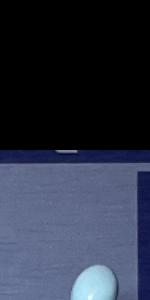
Label: Empty